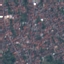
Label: Residential